Question: I am developing NDK based Android application. Right now I am studying using sample "HelloWorld" application. But it throws error each time.
P.S.: All my cpp files are inside jni folder only.
In LogCat, while debugging it says;
> 08-19 14:52:59.340: W/dalvikvm(469): No implementation found for
native
Lcom/example/myfirstndkapp/MainActivity;.concateneMyStringWithCppString
(Ljava/lang/String;)Ljava/lang/String;
Here is the base code:
'''
package com.example.myfirstndkapp;
import android.support.v7.app.ActionBarActivity;
import android.support.v4.app.Fragment;
import android.os.Bundle;
import android.view.*;
public class MainActivity extends ActionBarActivity {
static {
System.loadLibrary("MyFirstNDKApp");
}
private native String concateneMyStringWithCppString(String myString);
private EditText tvGetValue = null;
private TextView tvSetValue = null;
private Button btnCallCPPMethod = null;
@Override
protected void onCreate(Bundle savedInstanceState) {
super.onCreate(savedInstanceState);
setContentView(R.layout.activity_main);
if (savedInstanceState == null) {
getSupportFragmentManager().beginTransaction()
.add(R.id.container, new PlaceholderFragment()).commit();
}
String str = concateneMyStringWithCppString("OutputString");
System.out.println("output : "+str);
}
}
'''
'''
LOCAL_PATH := $(call my-dir)
include $(CLEAR_VARS)
LOCAL_MODULE := MyFirstNDKApp
LOCAL_SRC_FILES := CoreWrapper.cpp
LOCAL_SRC_FILES += Core.cpp
LOCAL_C_INCLUDES := $(LOCAL_PATH)
include $(BUILD_SHARED_LIBRARY)
'''
'''
APP_STL := gnustl_static
APP_ABI := all
'''
'''
//
// Core.h
#ifndef __MyFistNDKApp__Core__
#define __MyFistNDKApp__Core__
#include <iostream>
const char* concateneMyStringWithCppString(const char* myString);
#endif /* defined(__MyFistNDKApp__Core__) */
// Core.cpp
#include "Core.h"
const char* CPP_BASE_STRING = "cpp says hello world to %s";
const char* concateneMyStringWithCppString(const char* myString) {
char* concatenedString = new char[strlen(CPP_BASE_STRING) + strlen(myString)];
sprintf(concatenedString, CPP_BASE_STRING, myString);
return concatenedString;
}
'''
'''
// CoreWrapper.c
#include <string.h>
#include <jni.h>
#include "Core.h"
extern "C" {
JNIEXPORT jstring JNICALL com_example_myfirstndkapp_MainActivity_concateneMyStringWithCppString(JNIEnv* env, jobject thiz, jstring myString) {
return env->NewStringUTF(concateneMyStringWithCppString(env->GetStringUTFChars(myString, 0)));
}
}
'''
But while running it throws error on: line in MainActivity.java not even going inside. It says unrecognized one. Here is the error log:

While debugging inside that method: it navigates to UnsatisfiedLinkError class method:
'''
public UnsatisfiedLinkError(String detailMessage) {
super(detailMessage);
}
'''
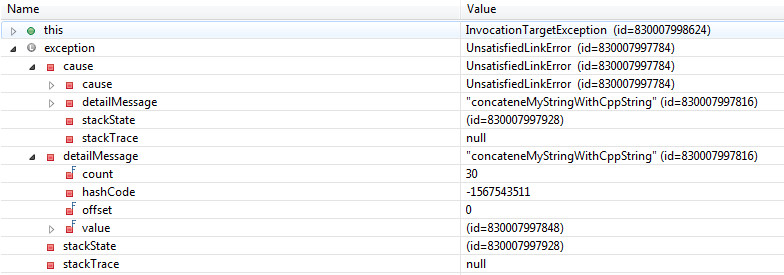
Answer: I found that class should be autogenerated using command. So each time we need to update a java class file and re-generate this jni file.
According to that jni generated header file, we require to create its cpp file where we can write our code logic.
I found tutorial on this <URL> very useful. It helped me to find out my mistake.
Also it contains clear step by step information.
Hope this helps others who is looking for such.